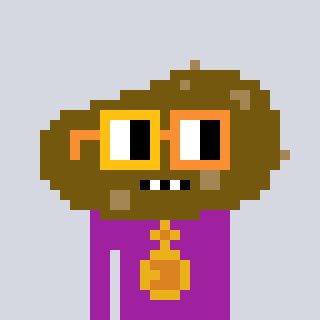
a pixel art character with square yellow and orange glasses, a potato-shaped head and a magenta-colored body on a cool background